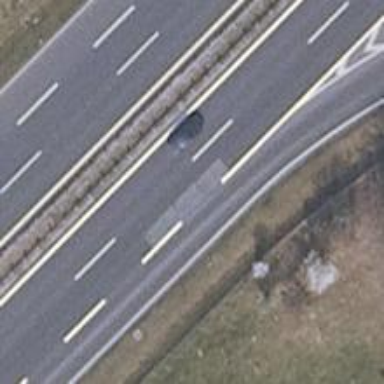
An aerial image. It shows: Motorway junction.